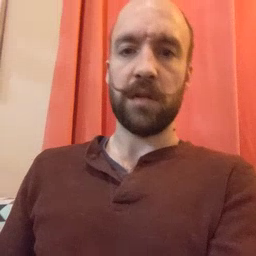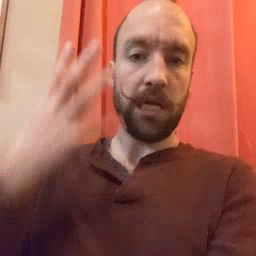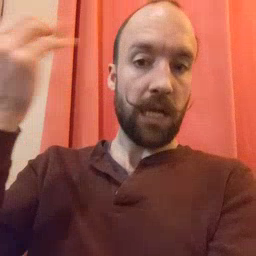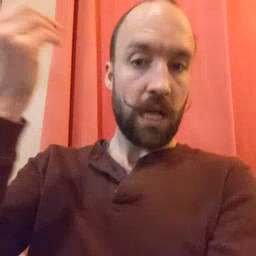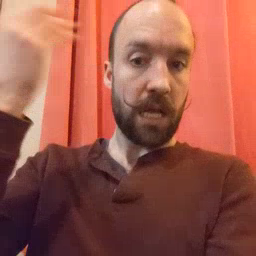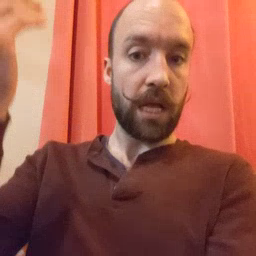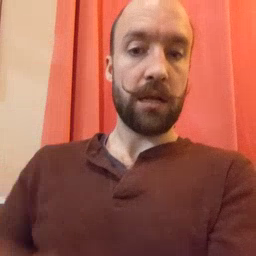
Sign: outside